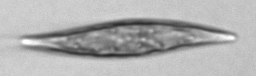
Label: Pleurosigma